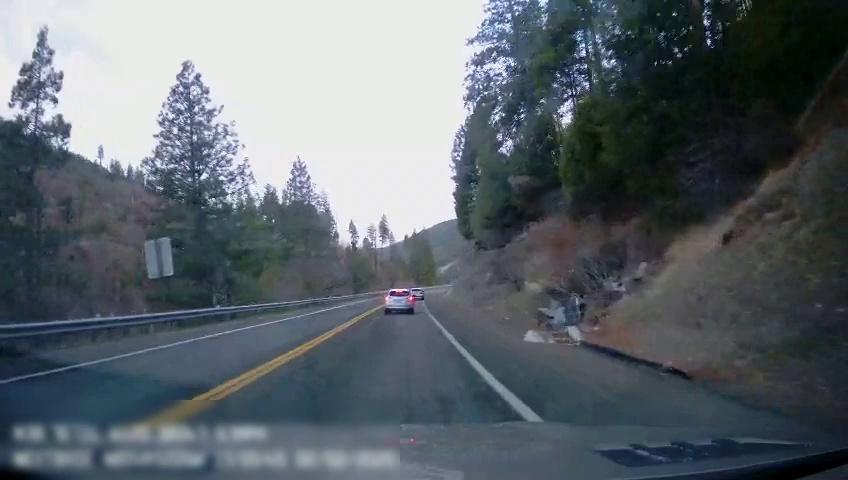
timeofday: Day
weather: Sunny
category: Drivable Space
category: Vehicles | Car
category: Vehicles | SUV
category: Lanes | Current Lane
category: Lanes | Alternate Lane
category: Lanes | Alternate Lane